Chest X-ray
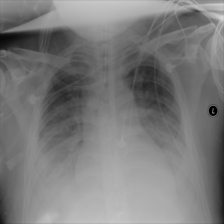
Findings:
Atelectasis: negative
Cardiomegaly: negative
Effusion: negative
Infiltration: positive
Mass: negative
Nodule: negative
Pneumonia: negative
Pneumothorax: negative
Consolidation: negative
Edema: negative
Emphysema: negative
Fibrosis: negative
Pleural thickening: negative
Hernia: negative